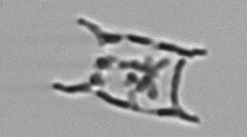
Label: Eucampia